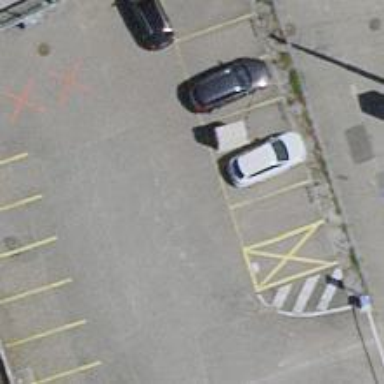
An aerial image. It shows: Car sharing facility.